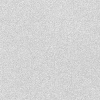
Atmospheric dust classification: dusty